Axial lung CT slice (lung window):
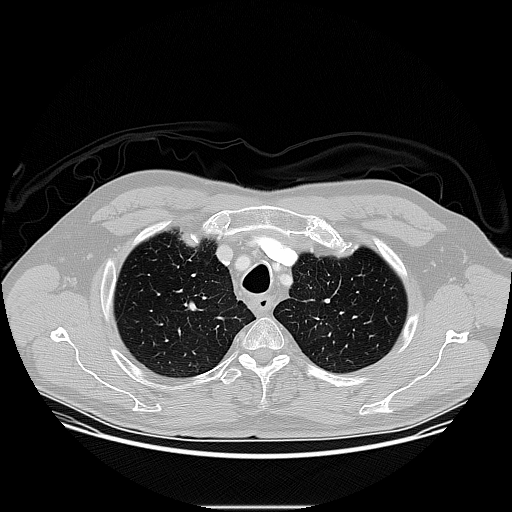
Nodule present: no